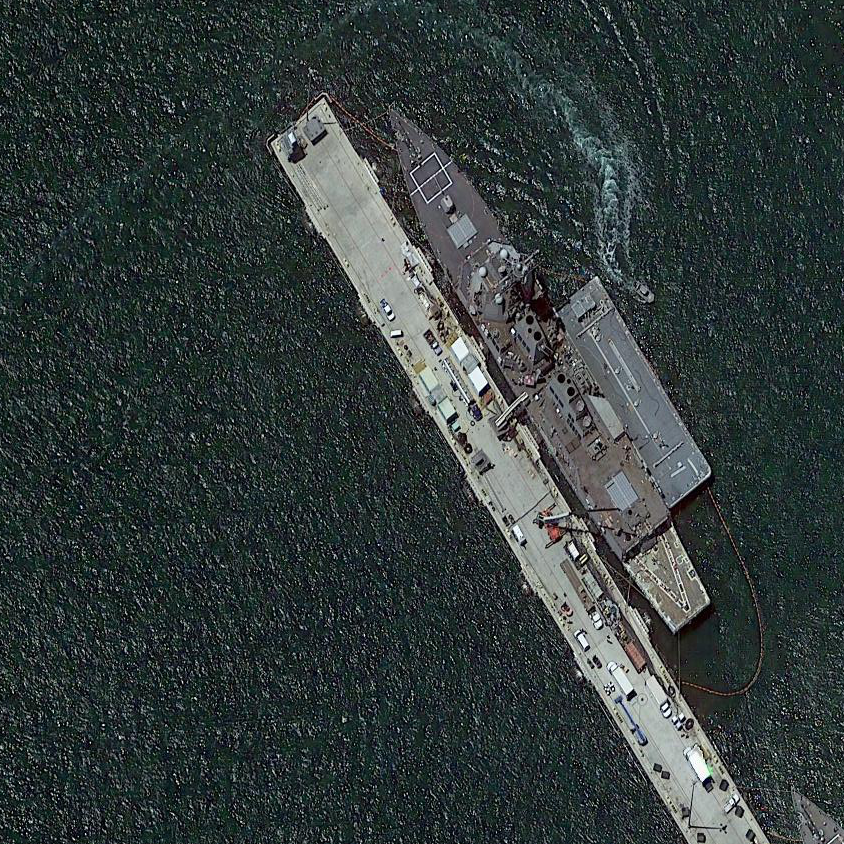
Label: destroyer